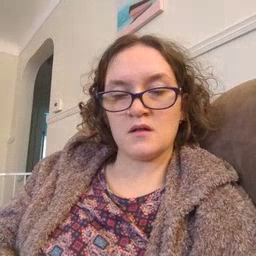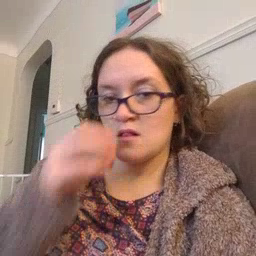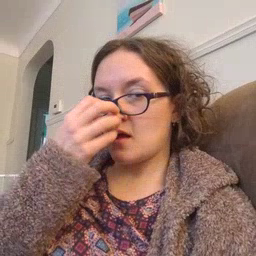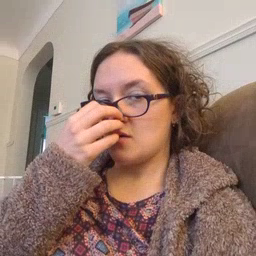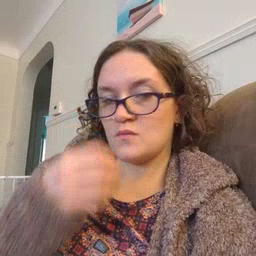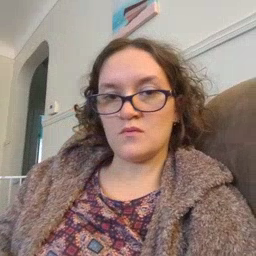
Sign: clown